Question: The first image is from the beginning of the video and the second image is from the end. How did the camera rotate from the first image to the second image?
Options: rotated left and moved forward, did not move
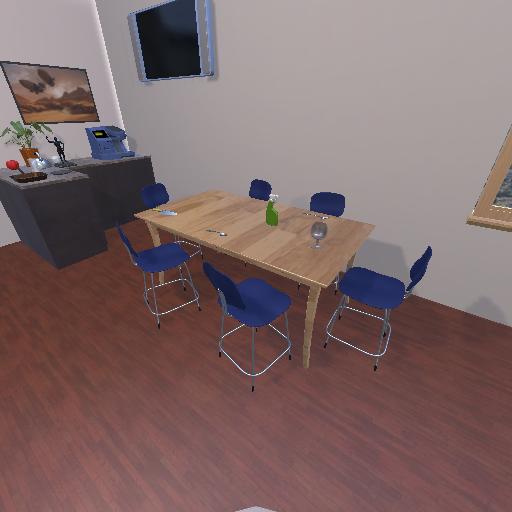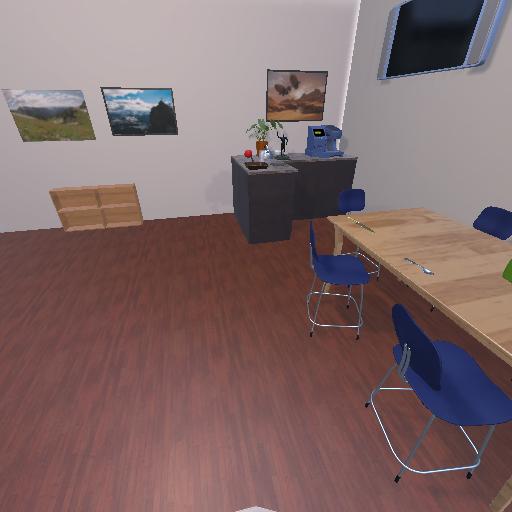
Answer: rotated left and moved forward